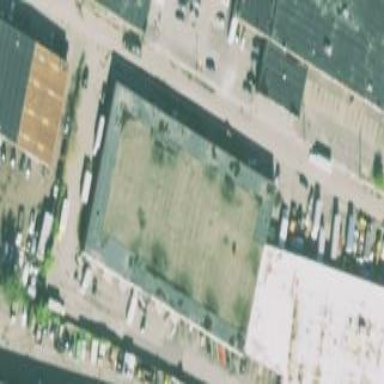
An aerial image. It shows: Warehouse building.